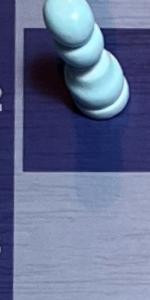
Label: Empty